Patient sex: F
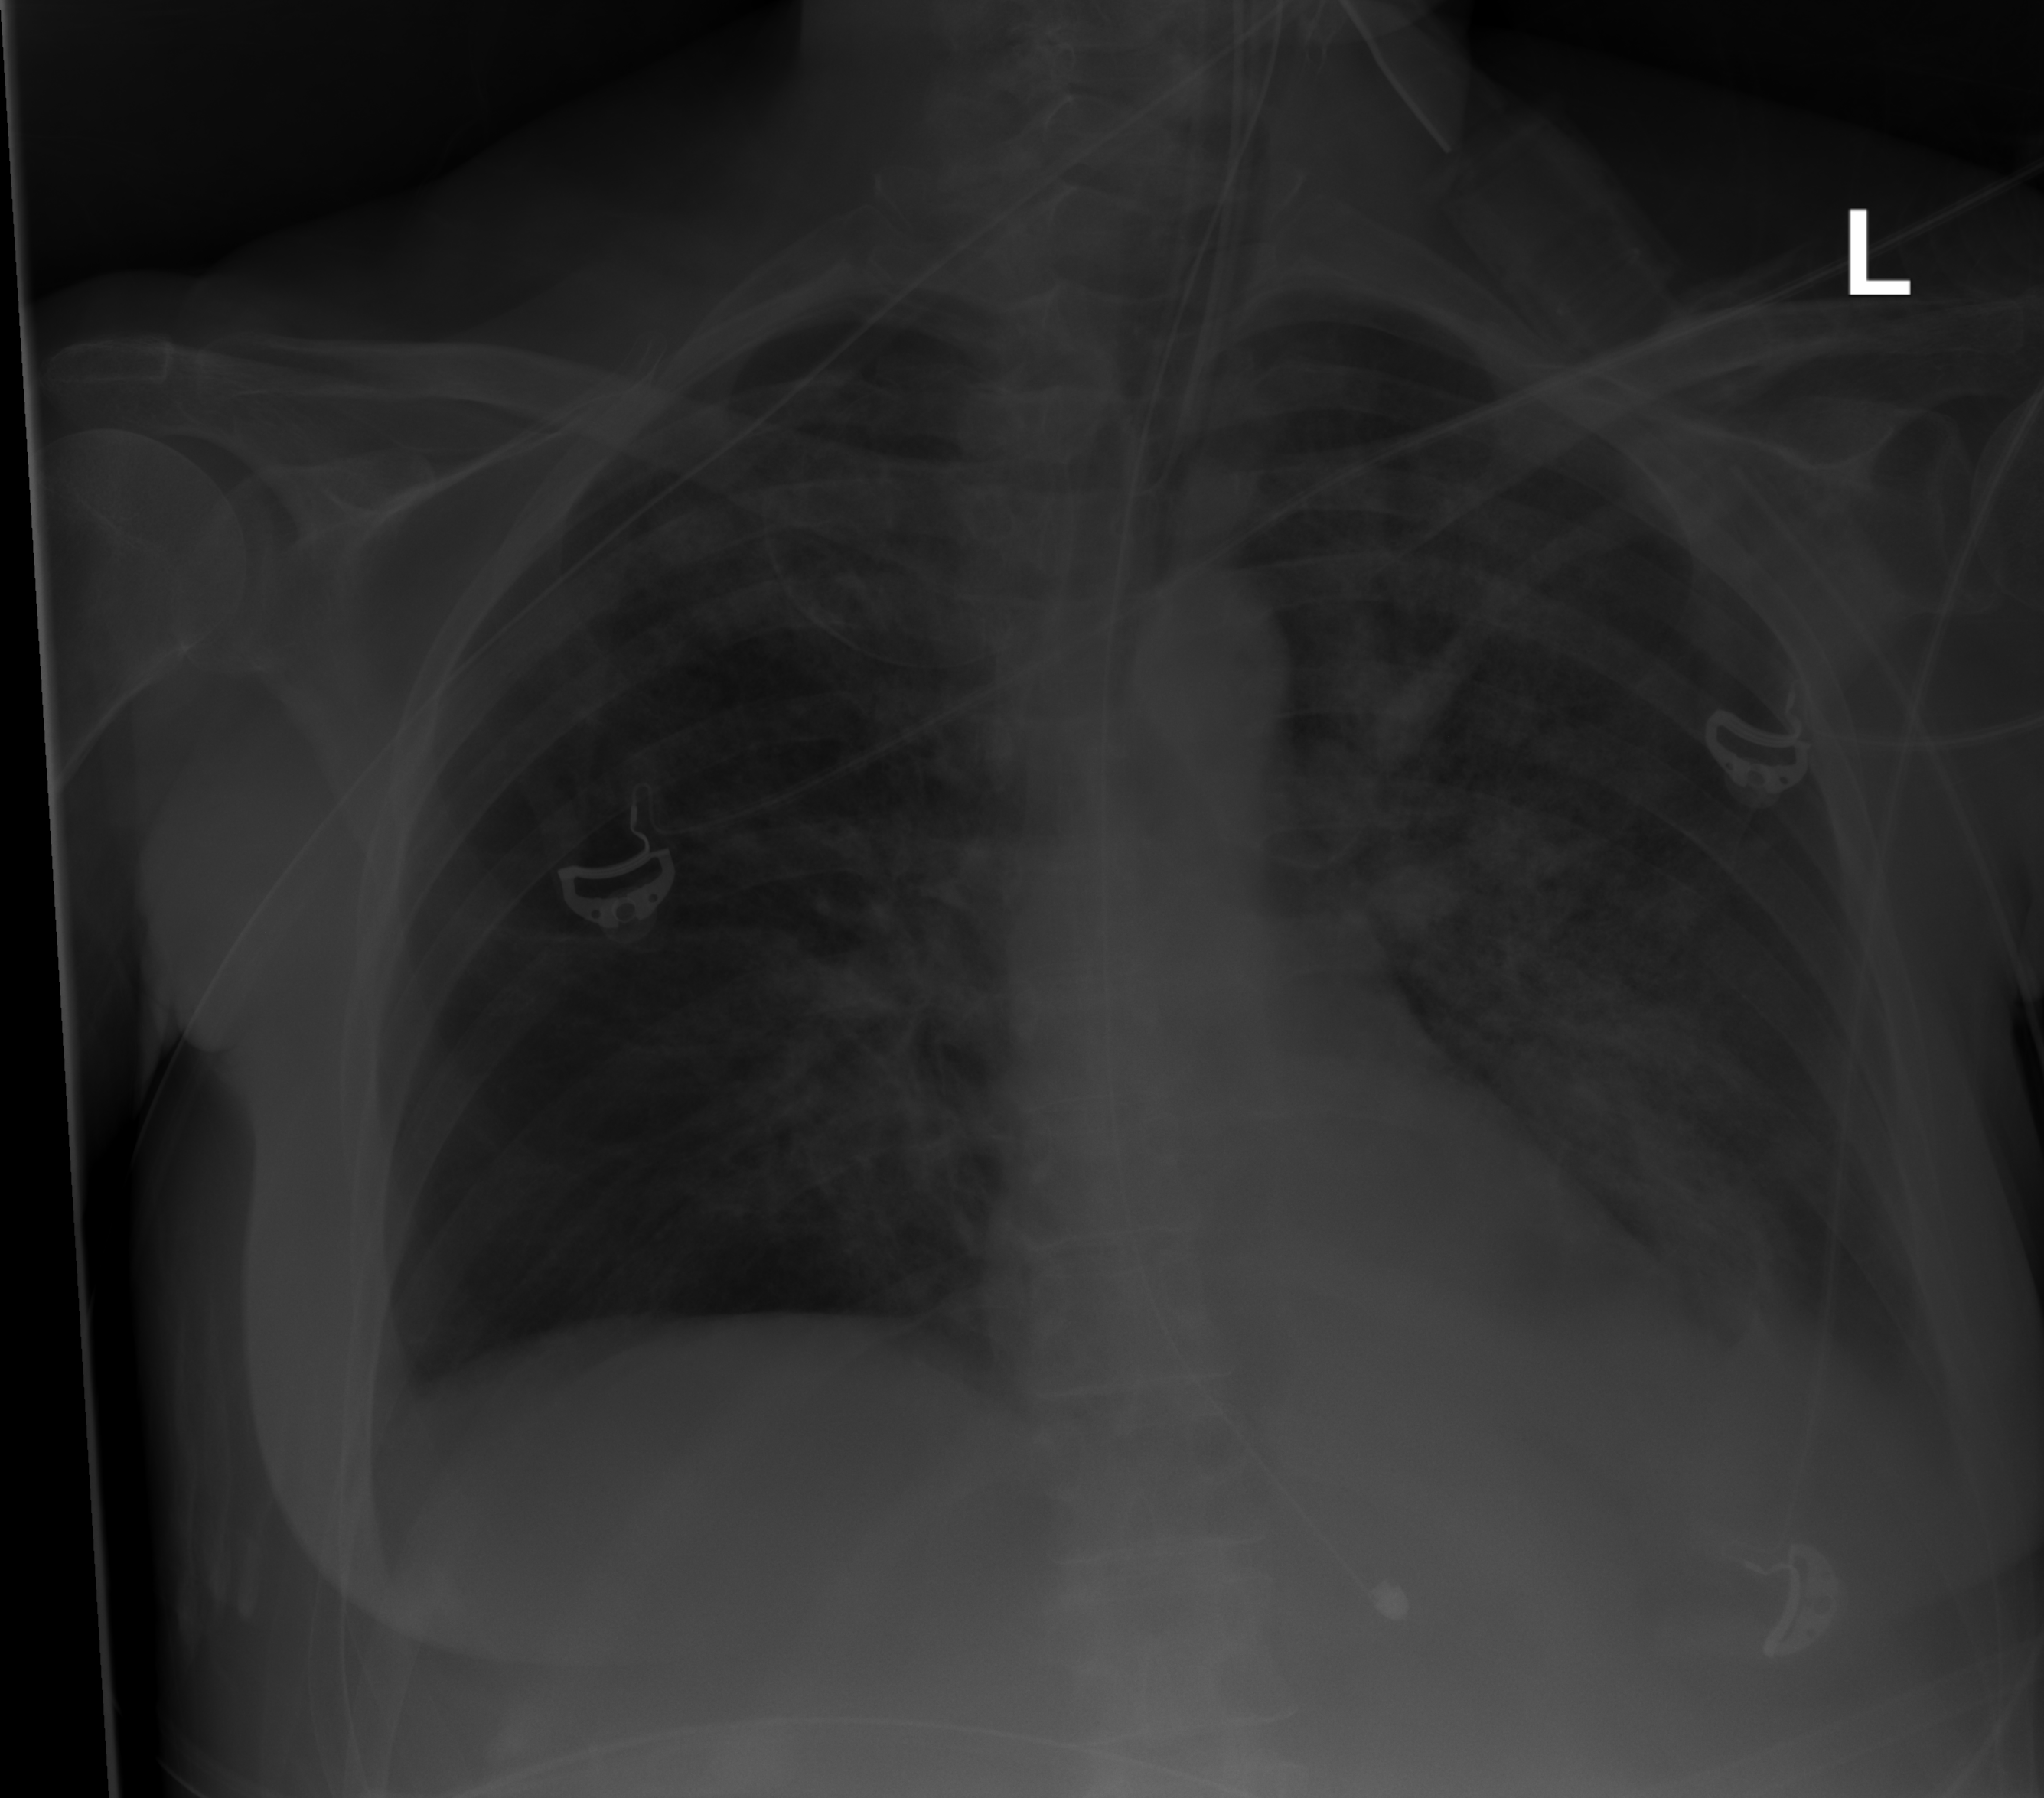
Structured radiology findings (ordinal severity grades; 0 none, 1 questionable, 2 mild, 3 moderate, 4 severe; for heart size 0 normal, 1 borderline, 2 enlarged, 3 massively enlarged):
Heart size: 0
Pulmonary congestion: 0
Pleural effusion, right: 2
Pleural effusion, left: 2
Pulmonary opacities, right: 2
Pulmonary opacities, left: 3
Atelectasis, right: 2
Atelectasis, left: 2